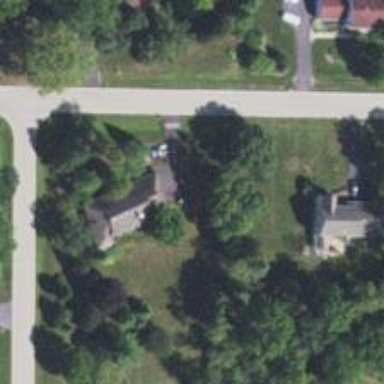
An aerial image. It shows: Driveway.